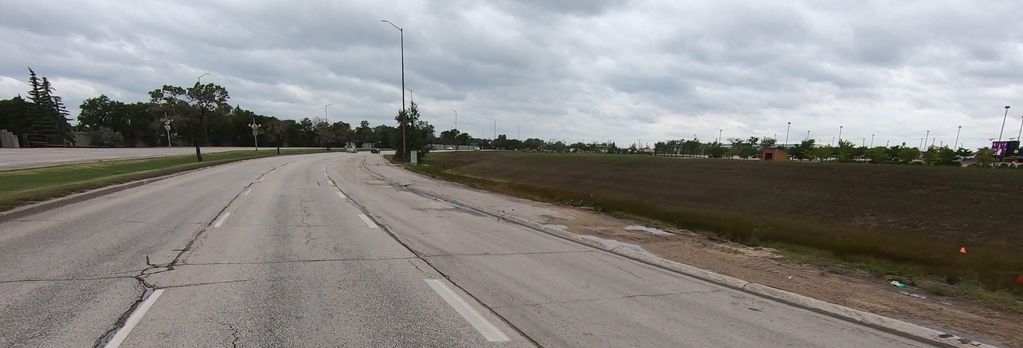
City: winnipeg